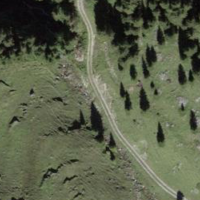
EUNIS habitat code: 23
Species observed at this site:
Veronica aphylla